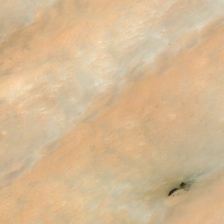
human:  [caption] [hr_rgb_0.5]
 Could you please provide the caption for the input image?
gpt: it is a piece of yellow desert .

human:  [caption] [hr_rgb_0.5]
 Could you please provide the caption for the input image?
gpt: it is a piece of yellow desert .

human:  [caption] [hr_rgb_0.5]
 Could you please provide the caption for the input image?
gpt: a piece of sand like fish scale is in the desert .

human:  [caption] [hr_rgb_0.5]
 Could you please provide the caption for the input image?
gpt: the whole desert is dusty,barren and desolate .

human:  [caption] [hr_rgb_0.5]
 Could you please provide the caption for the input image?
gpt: the whole desert is dusty,barren and desolate .